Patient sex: M
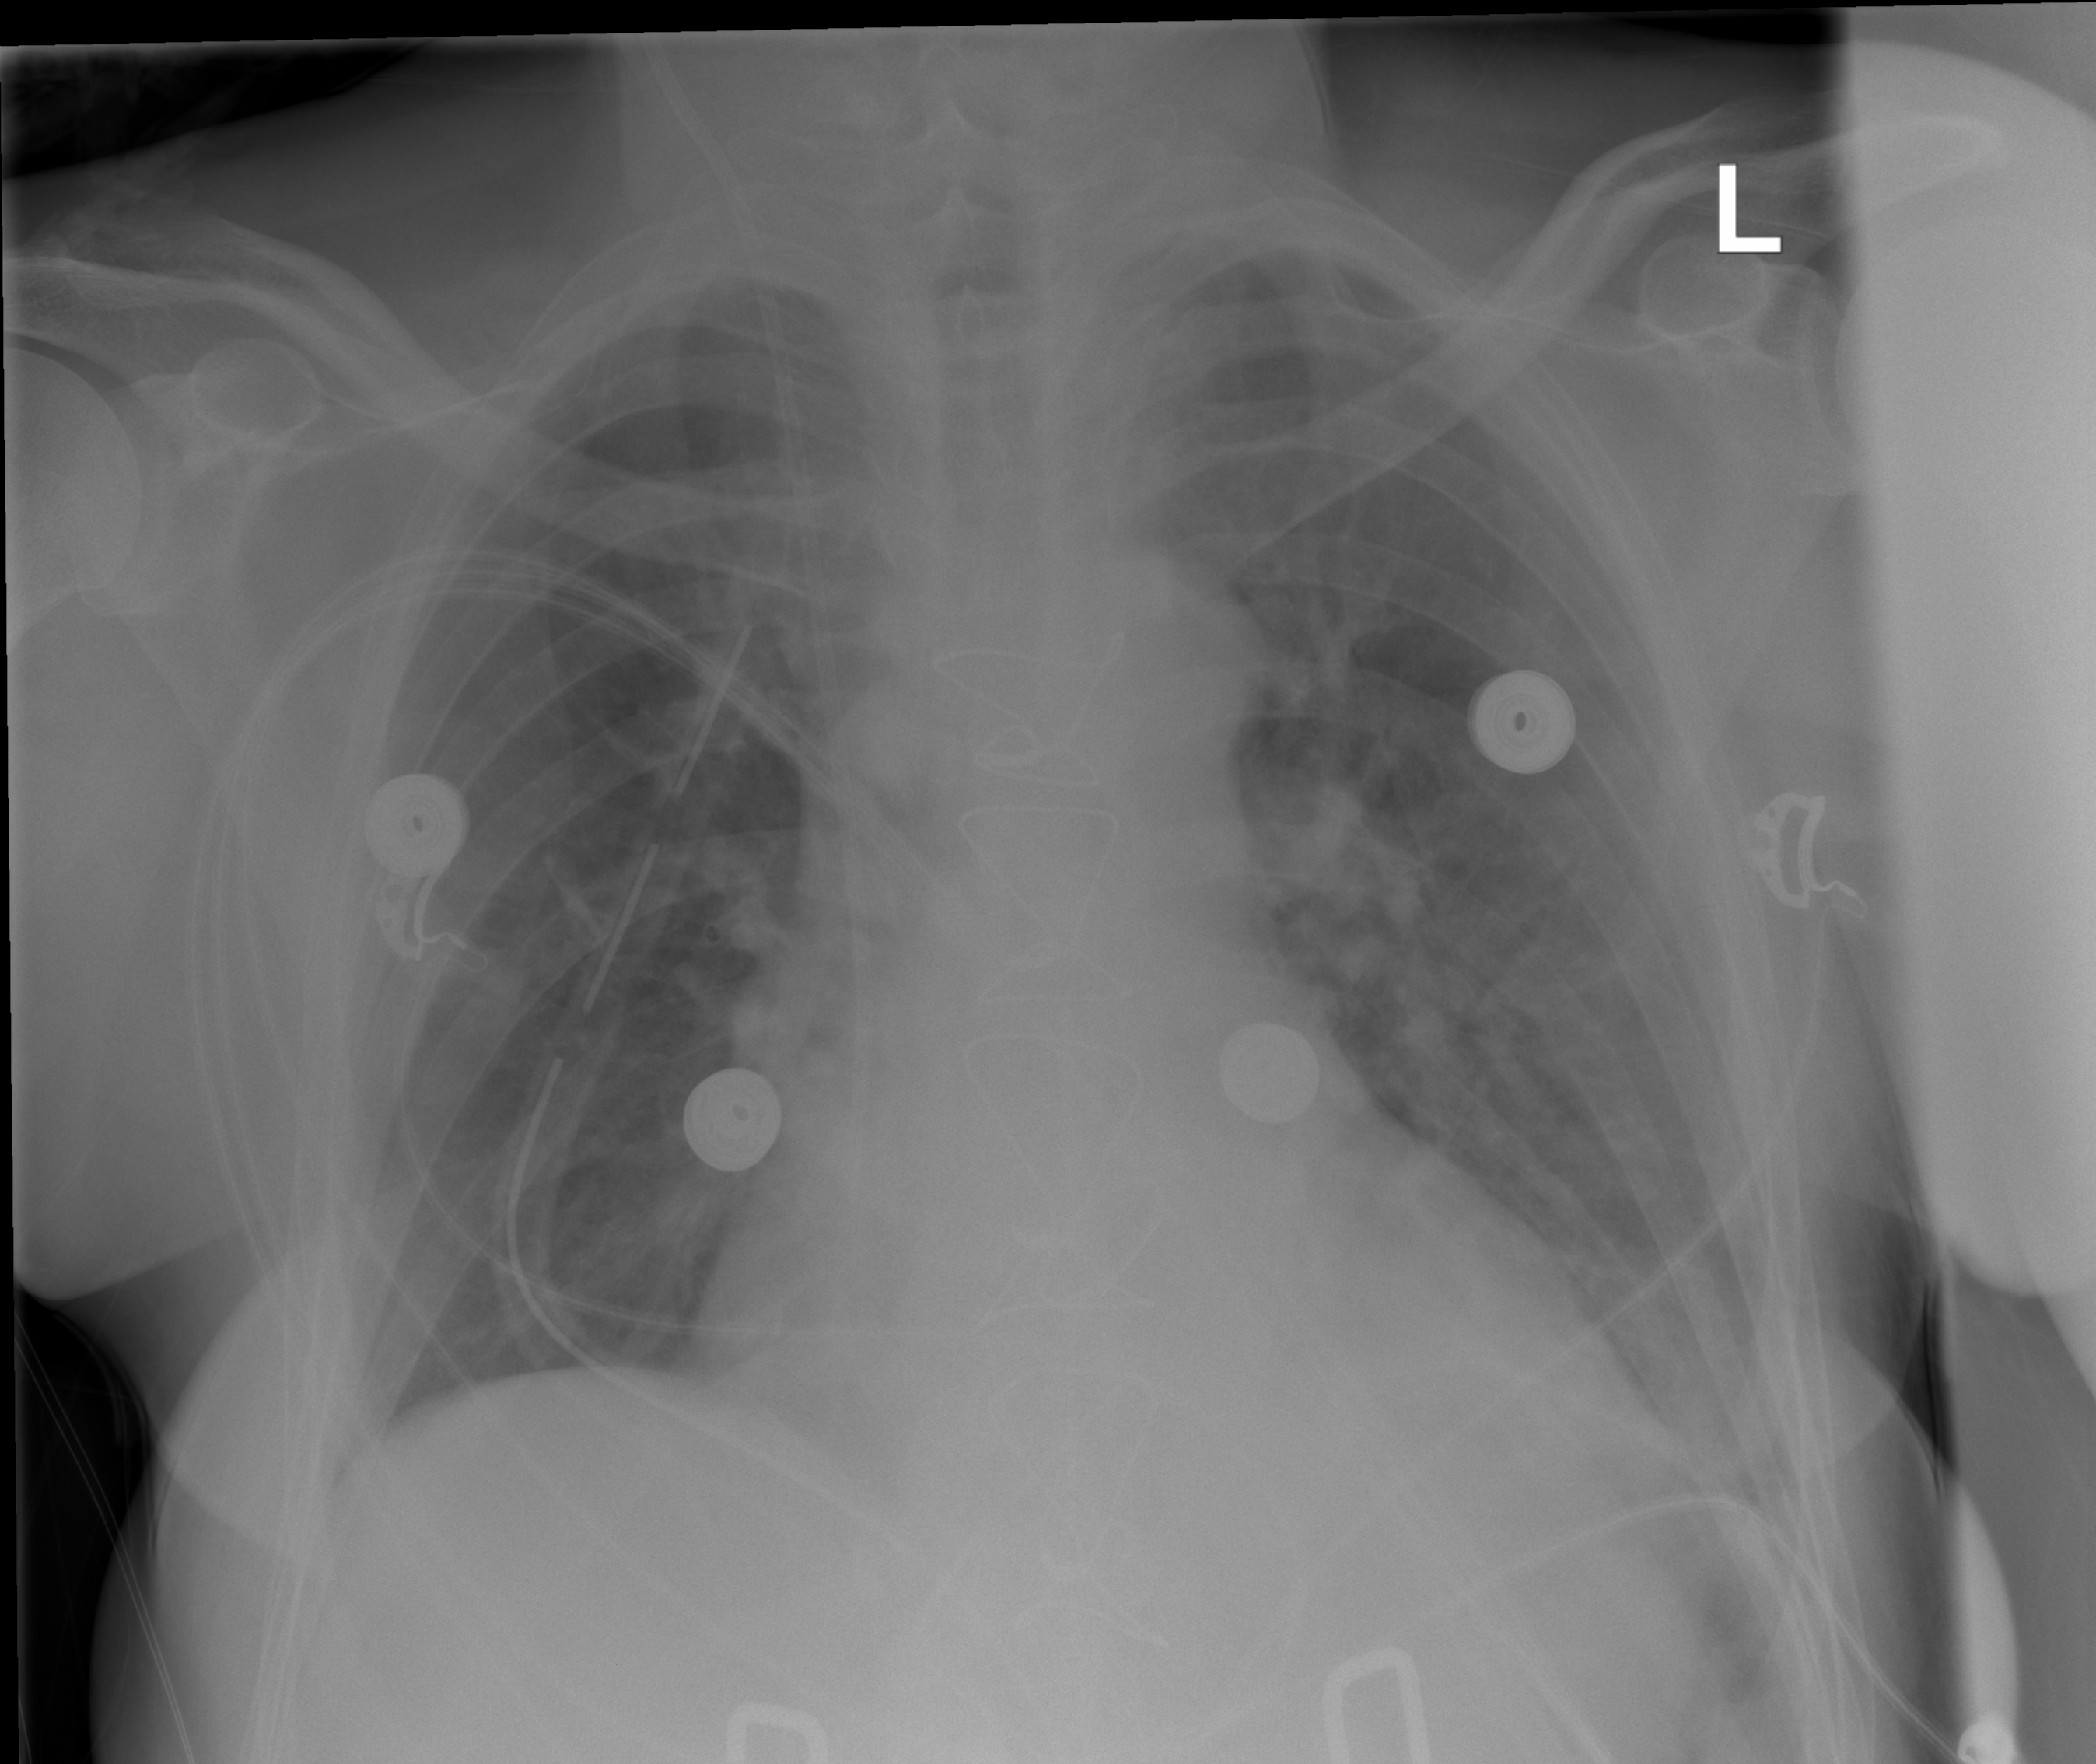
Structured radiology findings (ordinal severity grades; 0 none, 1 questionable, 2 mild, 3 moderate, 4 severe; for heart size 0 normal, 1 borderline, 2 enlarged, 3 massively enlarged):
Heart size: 0
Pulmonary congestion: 2
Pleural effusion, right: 0
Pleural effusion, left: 0
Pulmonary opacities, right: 0
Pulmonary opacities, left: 0
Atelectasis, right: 0
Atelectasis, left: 2